Aerial crown-view tile of a tropical tree (Barro Colorado Island, Panama), acquired 20240813:
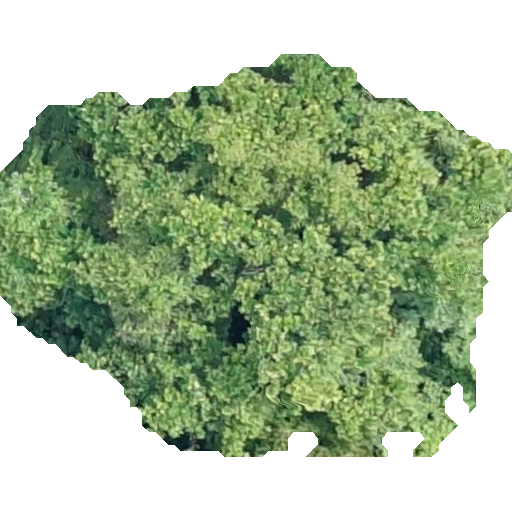
Species: Anacardium excelsum
GBIF accepted scientific name: Anacardium excelsum
Crown area: 237.779 m²